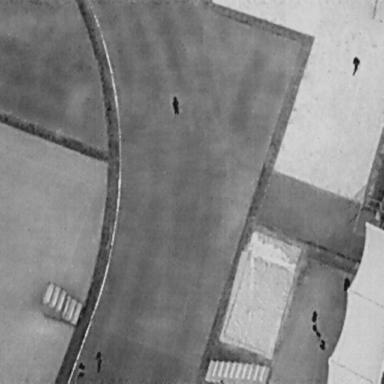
There are five People in the infrared image.